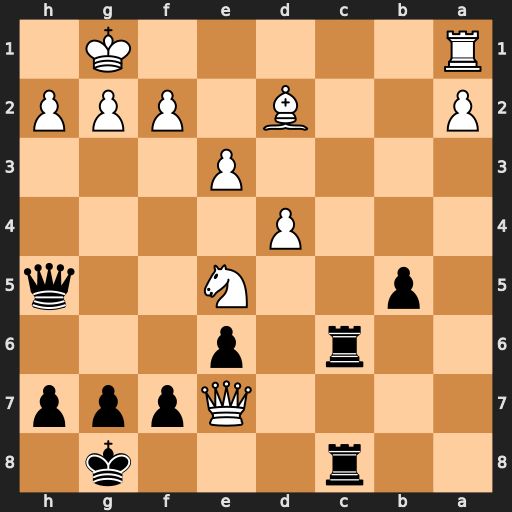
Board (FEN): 2r3k1/4Qppp/2r1p3/1p2N2q/3P4/4P3/P2B1PPP/R5K1
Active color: b
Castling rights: -
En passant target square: -
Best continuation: Rc1+ Be1 Rxa1